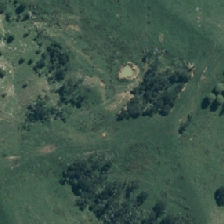
Land cover: low_producing_grassland